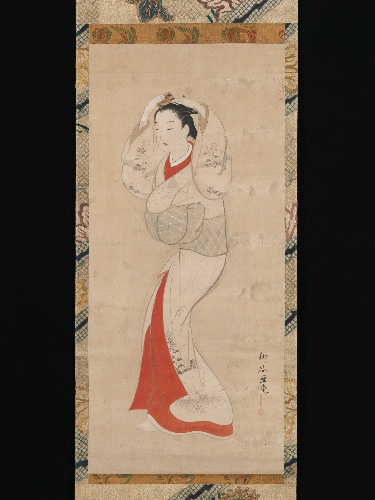
Artist: Ryūkadō
Artist bio: Japanese, active 1740s
Date: 1740s
Object type: Hanging scroll
Classification: Paintings
Medium: Hanging scroll; ink and color on paper
Culture: Japan
Period: Edo period (1615–1868)
Dimensions: Image: 28 11/16 in. × 13 in. (72.8 × 33 cm)
Overall with mounting: 60 13/16 × 14 3/4 in. (154.5 × 37.4 cm)
Overall with knobs: 60 13/16 × 17 1/16 in. (154.5 × 43.3 cm)
Department: Asian Art
Credit line: Mary Griggs Burke Collection, Gift of the Mary and Jackson Burke Foundation, 2015
Accession year: 2015
Repository: Metropolitan Museum of Art, New York, NY
Tags: Women